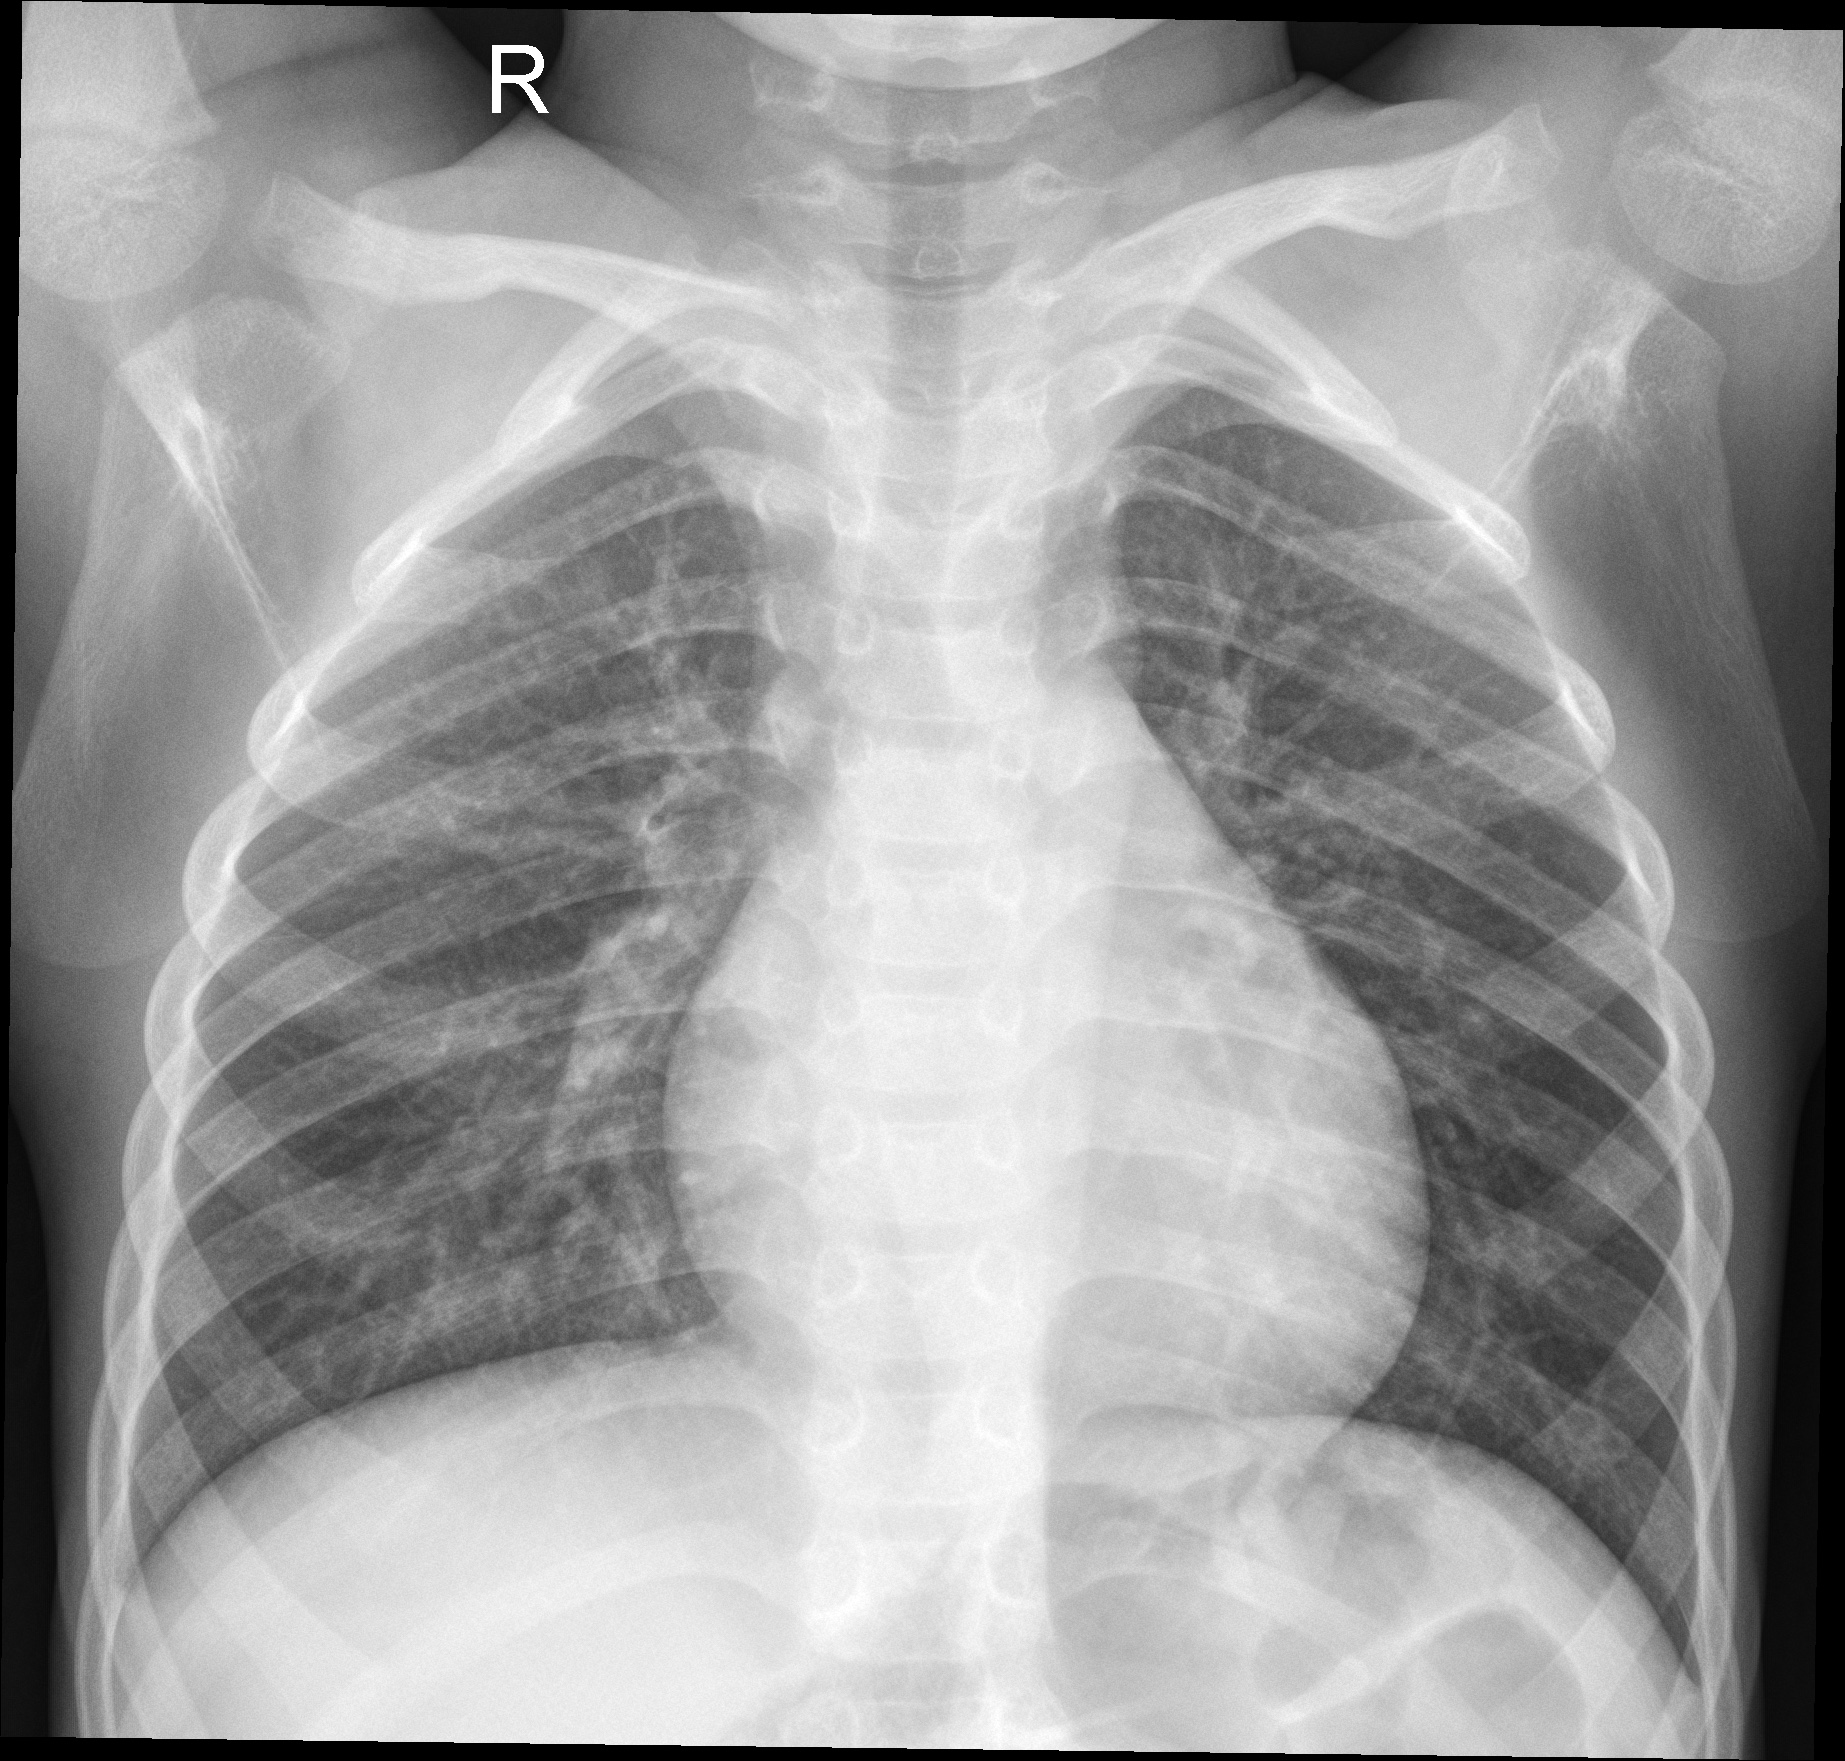
Diagnosis: NORMAL